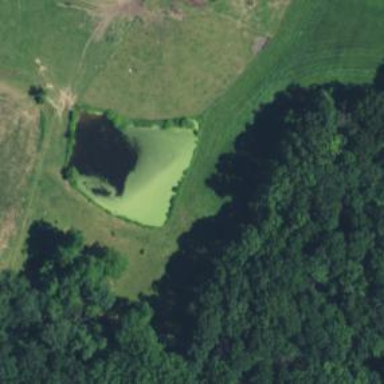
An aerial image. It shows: Pond with natural water.